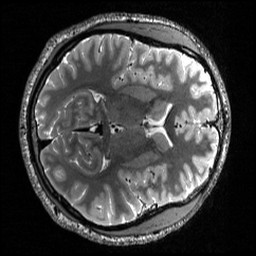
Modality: T2w
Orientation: axial
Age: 25
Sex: male
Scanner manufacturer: siemens
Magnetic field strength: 3 T
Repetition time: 3.2 s
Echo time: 0.566 s